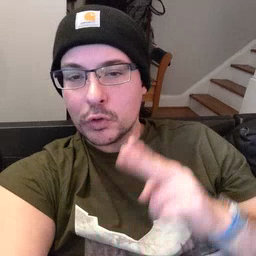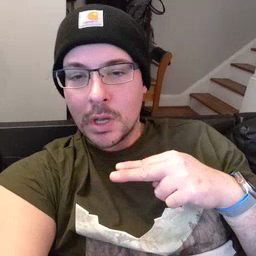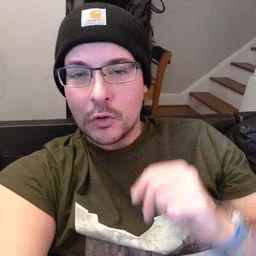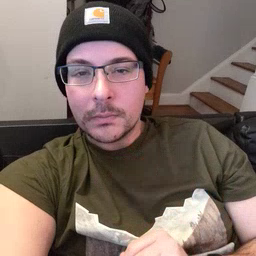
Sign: chair